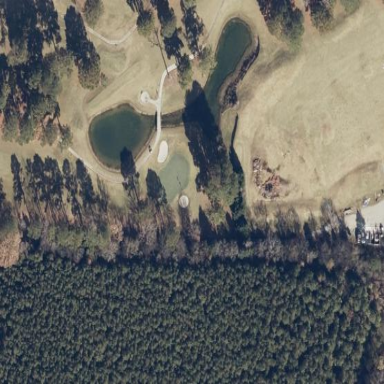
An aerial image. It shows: Water hazard on golf course. The hazard is natural water feature.